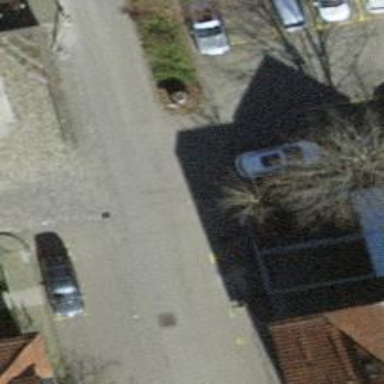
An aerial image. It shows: Alleyway designated as service road.